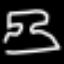
Label: hourglass